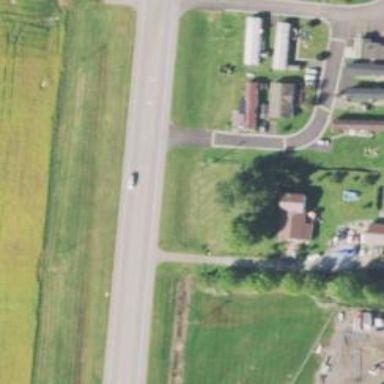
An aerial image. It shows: Secondary road with asphalt surface.